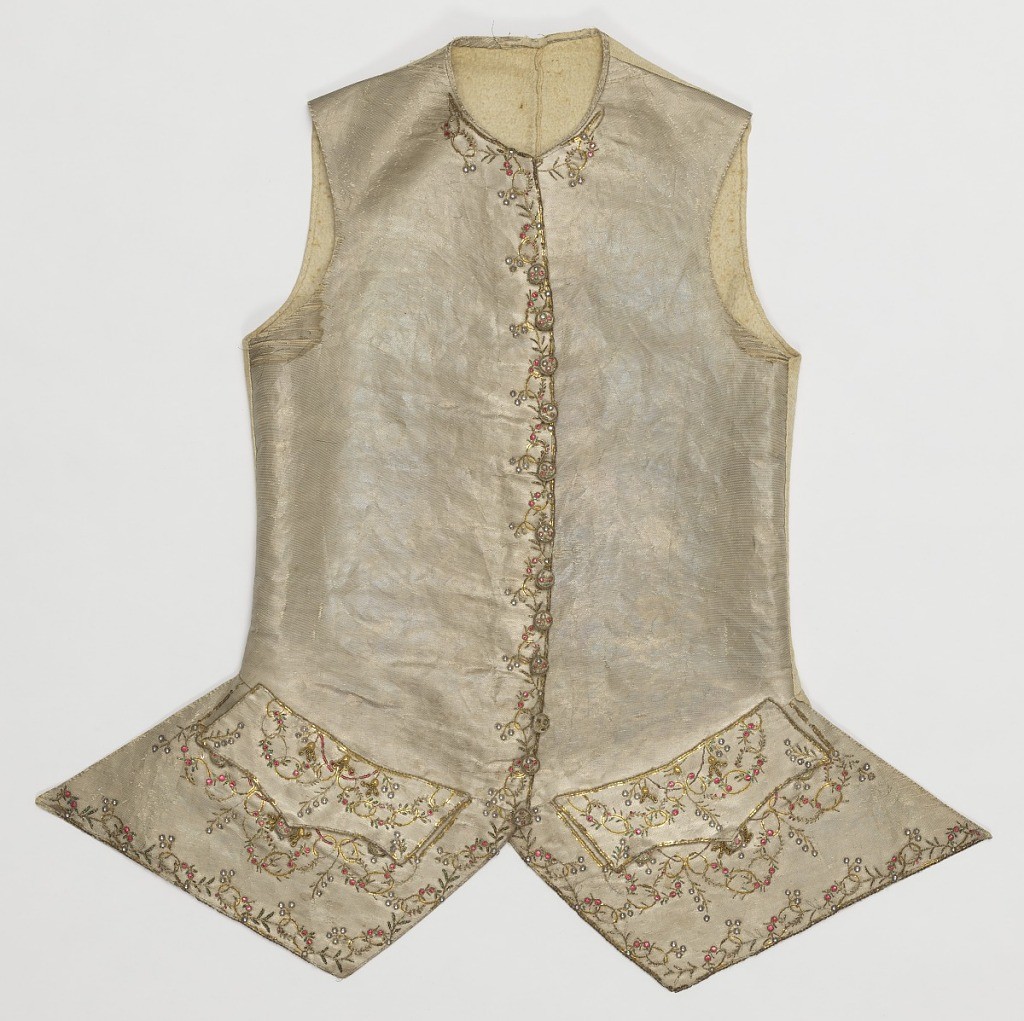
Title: Waistcoat
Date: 1765–75
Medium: silk, metal Technique: embroidered with metal-wrapped silk, sequins (pailletes) and coils of wire of two types; on a foundation of plain weave silk with continuous supplementary weft of metal-wrapped silk
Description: Gentleman's waistcoat in off-white silk with metallic, embroidered lightly on the front and lower edges and pocket area with gold thread, colored metallic sequins and coils of wire.